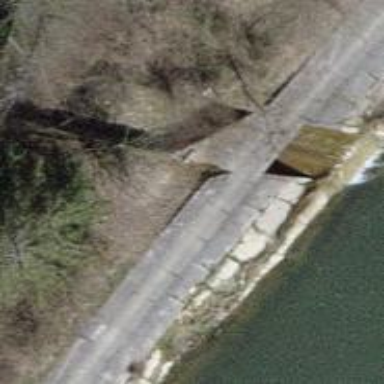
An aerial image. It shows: Concrete path over bridge with grade2 track type.